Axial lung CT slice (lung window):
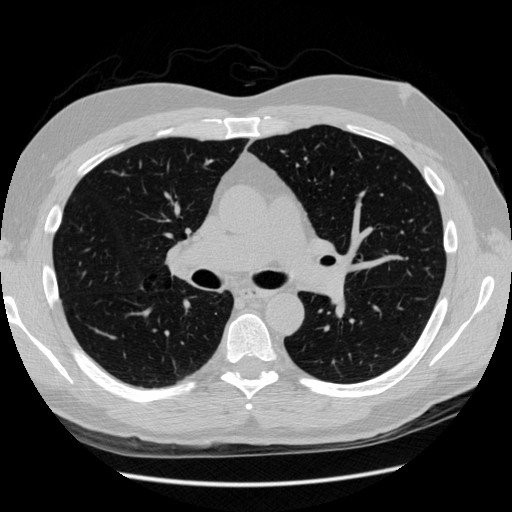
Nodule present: no